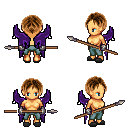
a pixel art fantasy rpg character, female body template, human, tanned skin, purple wings, teal pants, brown parted hairstyle, metal gloves, gray slippers, spear, four views (front, back, left, right), 2x2 character sprite sheet, small pixel art, hard edges, no anti-aliasing